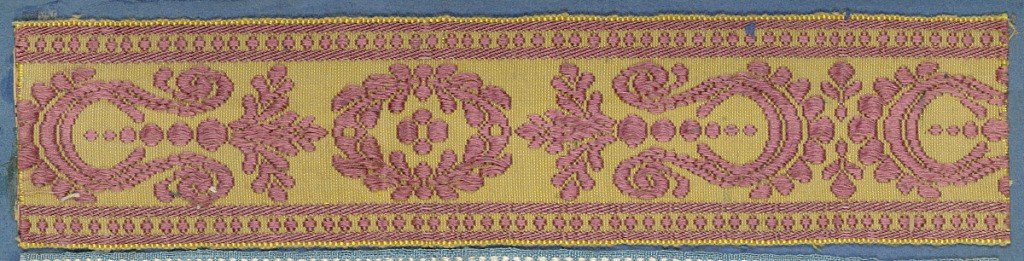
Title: Trimming
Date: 19th century
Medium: silk Technique: woven
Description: Trimming fragment in a design of alternating ornaments comprised of leaves, scrolls and dots in mauve on a yellow ground.